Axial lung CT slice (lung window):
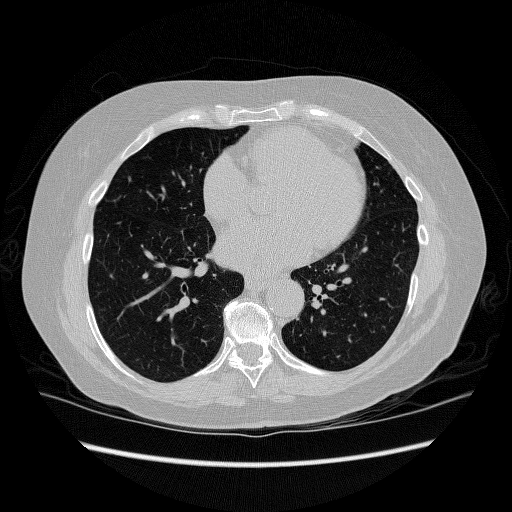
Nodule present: no